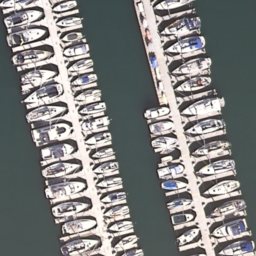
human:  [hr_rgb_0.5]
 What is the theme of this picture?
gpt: harbor

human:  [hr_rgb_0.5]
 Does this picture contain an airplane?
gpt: no

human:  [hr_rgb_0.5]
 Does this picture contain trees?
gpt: no